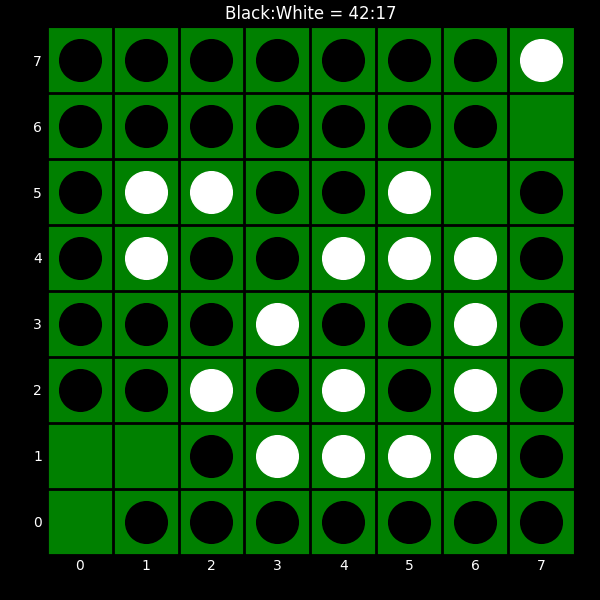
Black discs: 42
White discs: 17